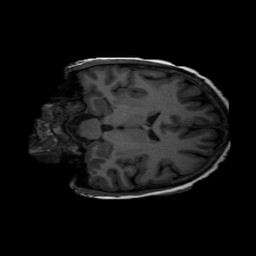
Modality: T1w
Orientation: coronal
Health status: ill
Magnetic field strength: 3 T